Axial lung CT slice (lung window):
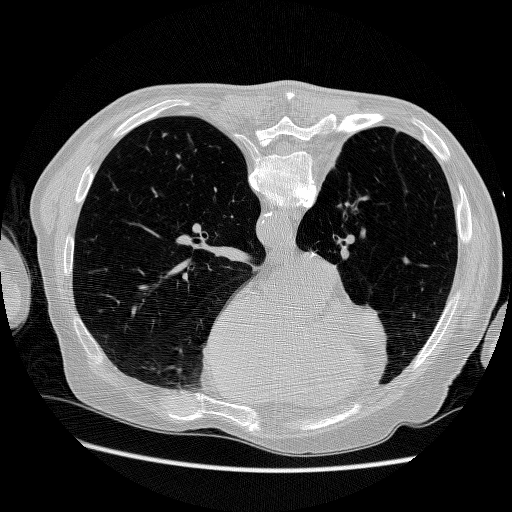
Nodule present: no